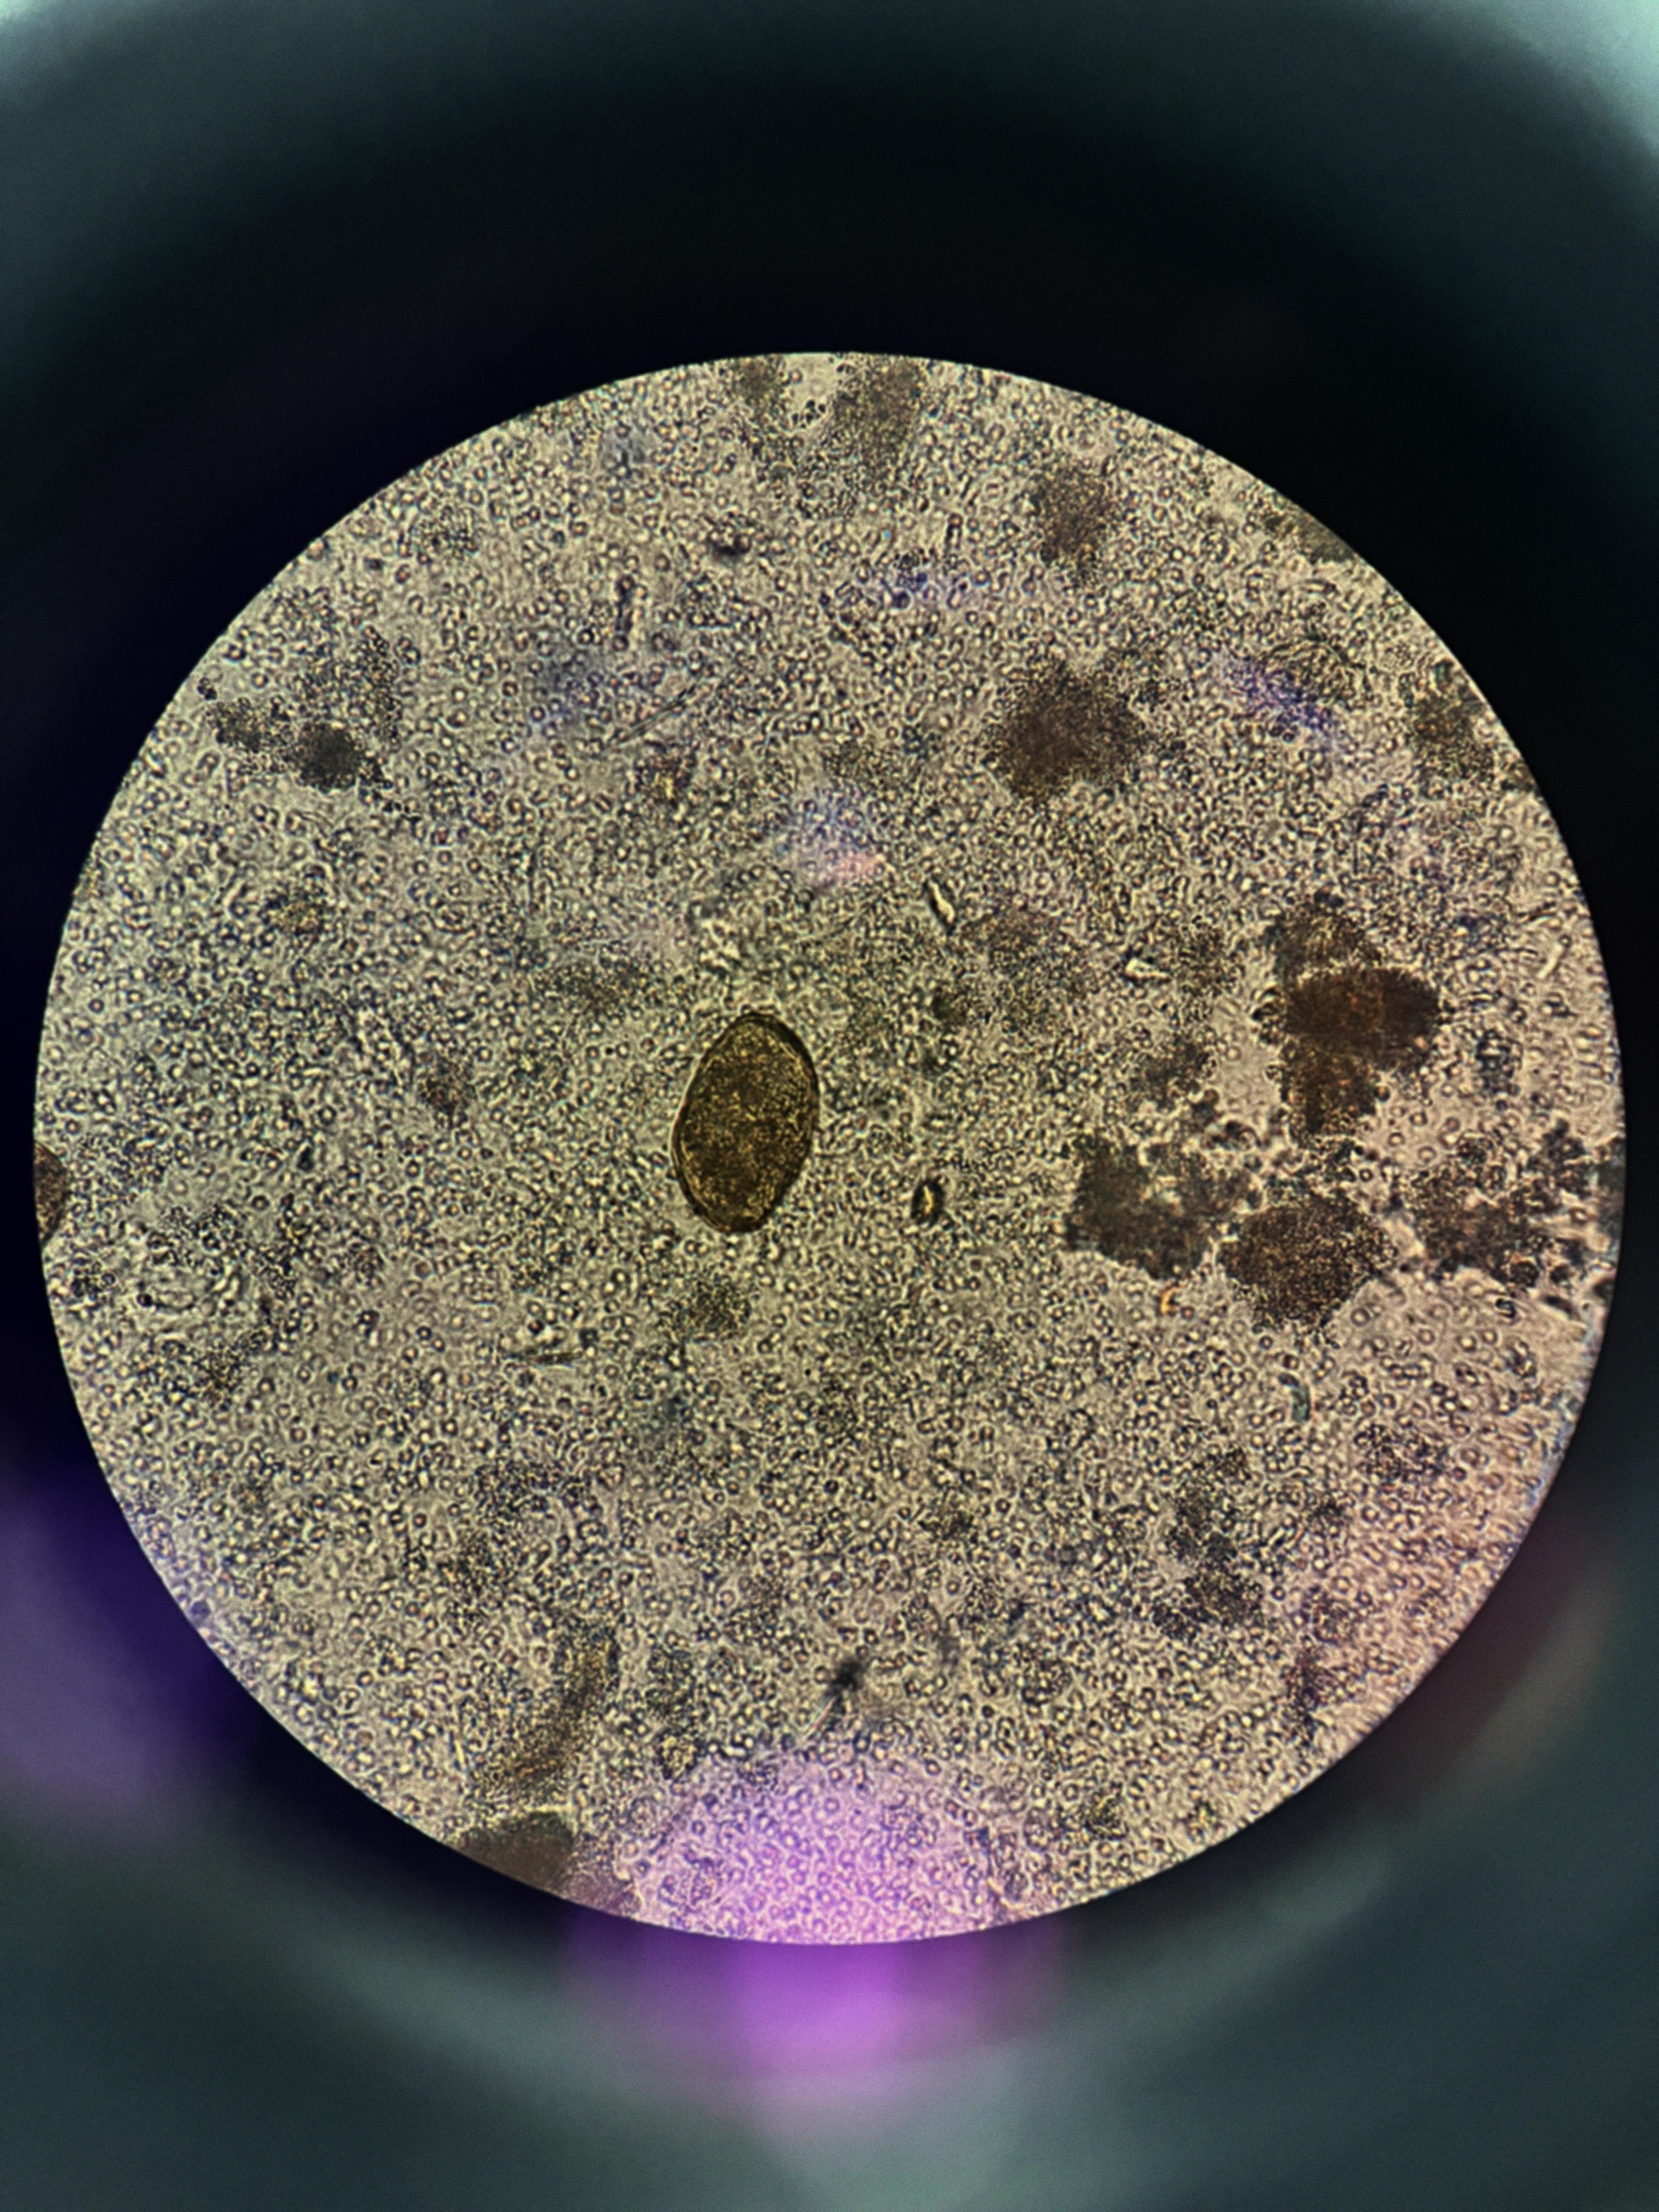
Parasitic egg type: Paragonimus spp